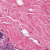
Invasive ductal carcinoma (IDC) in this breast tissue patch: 0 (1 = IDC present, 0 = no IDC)